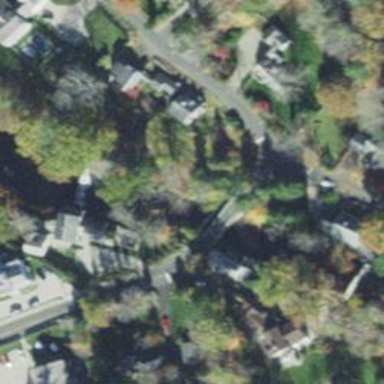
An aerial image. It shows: Residential road with bridge.